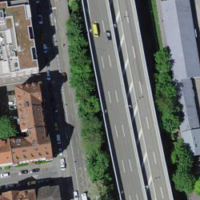
EUNIS habitat code: 57
Species observed at this site:
Tachymarptis melba
Ficus carica
Cyanistes caeruleus
Fragaria vesca
Lamium maculatum
Parus major